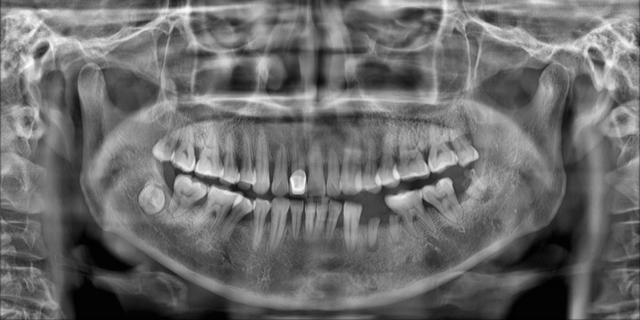
adult